Question: If i try to reproduce this character it shows as a plain simple 2

Someone got an idea how I can reproduce it? it is a 2 that is below the normal textflow and is a bit smaller.
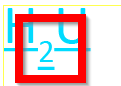
Answer: If you need to use subscript in HTML, the element '<sub></sub>' works fine. There is also '<sup></sup>' for superscript.
<URL>: 'H<sub>2</sub>0'
<URL>